Question: I'm currently having issues with regular expressions. I'm trying to extract the name of an item from an XML file: <URL>. I have found a method, however, it is very clunky, I was wondering if there was a way to make the expression smaller?
This is what I currently have (long way):
'''
<item>
<title>
<!\[CDATA\[ ([A-Za-z].[^\]]+)|<item>
<title>
<!\[CDATA\[
([A-Za-z].[^\]]+)
'''
This is my attempt at doing it:
'''
<item>
<title>
<!\[CDATA\[|(?
)| |([A-Za-z].[^\]]+)
'''

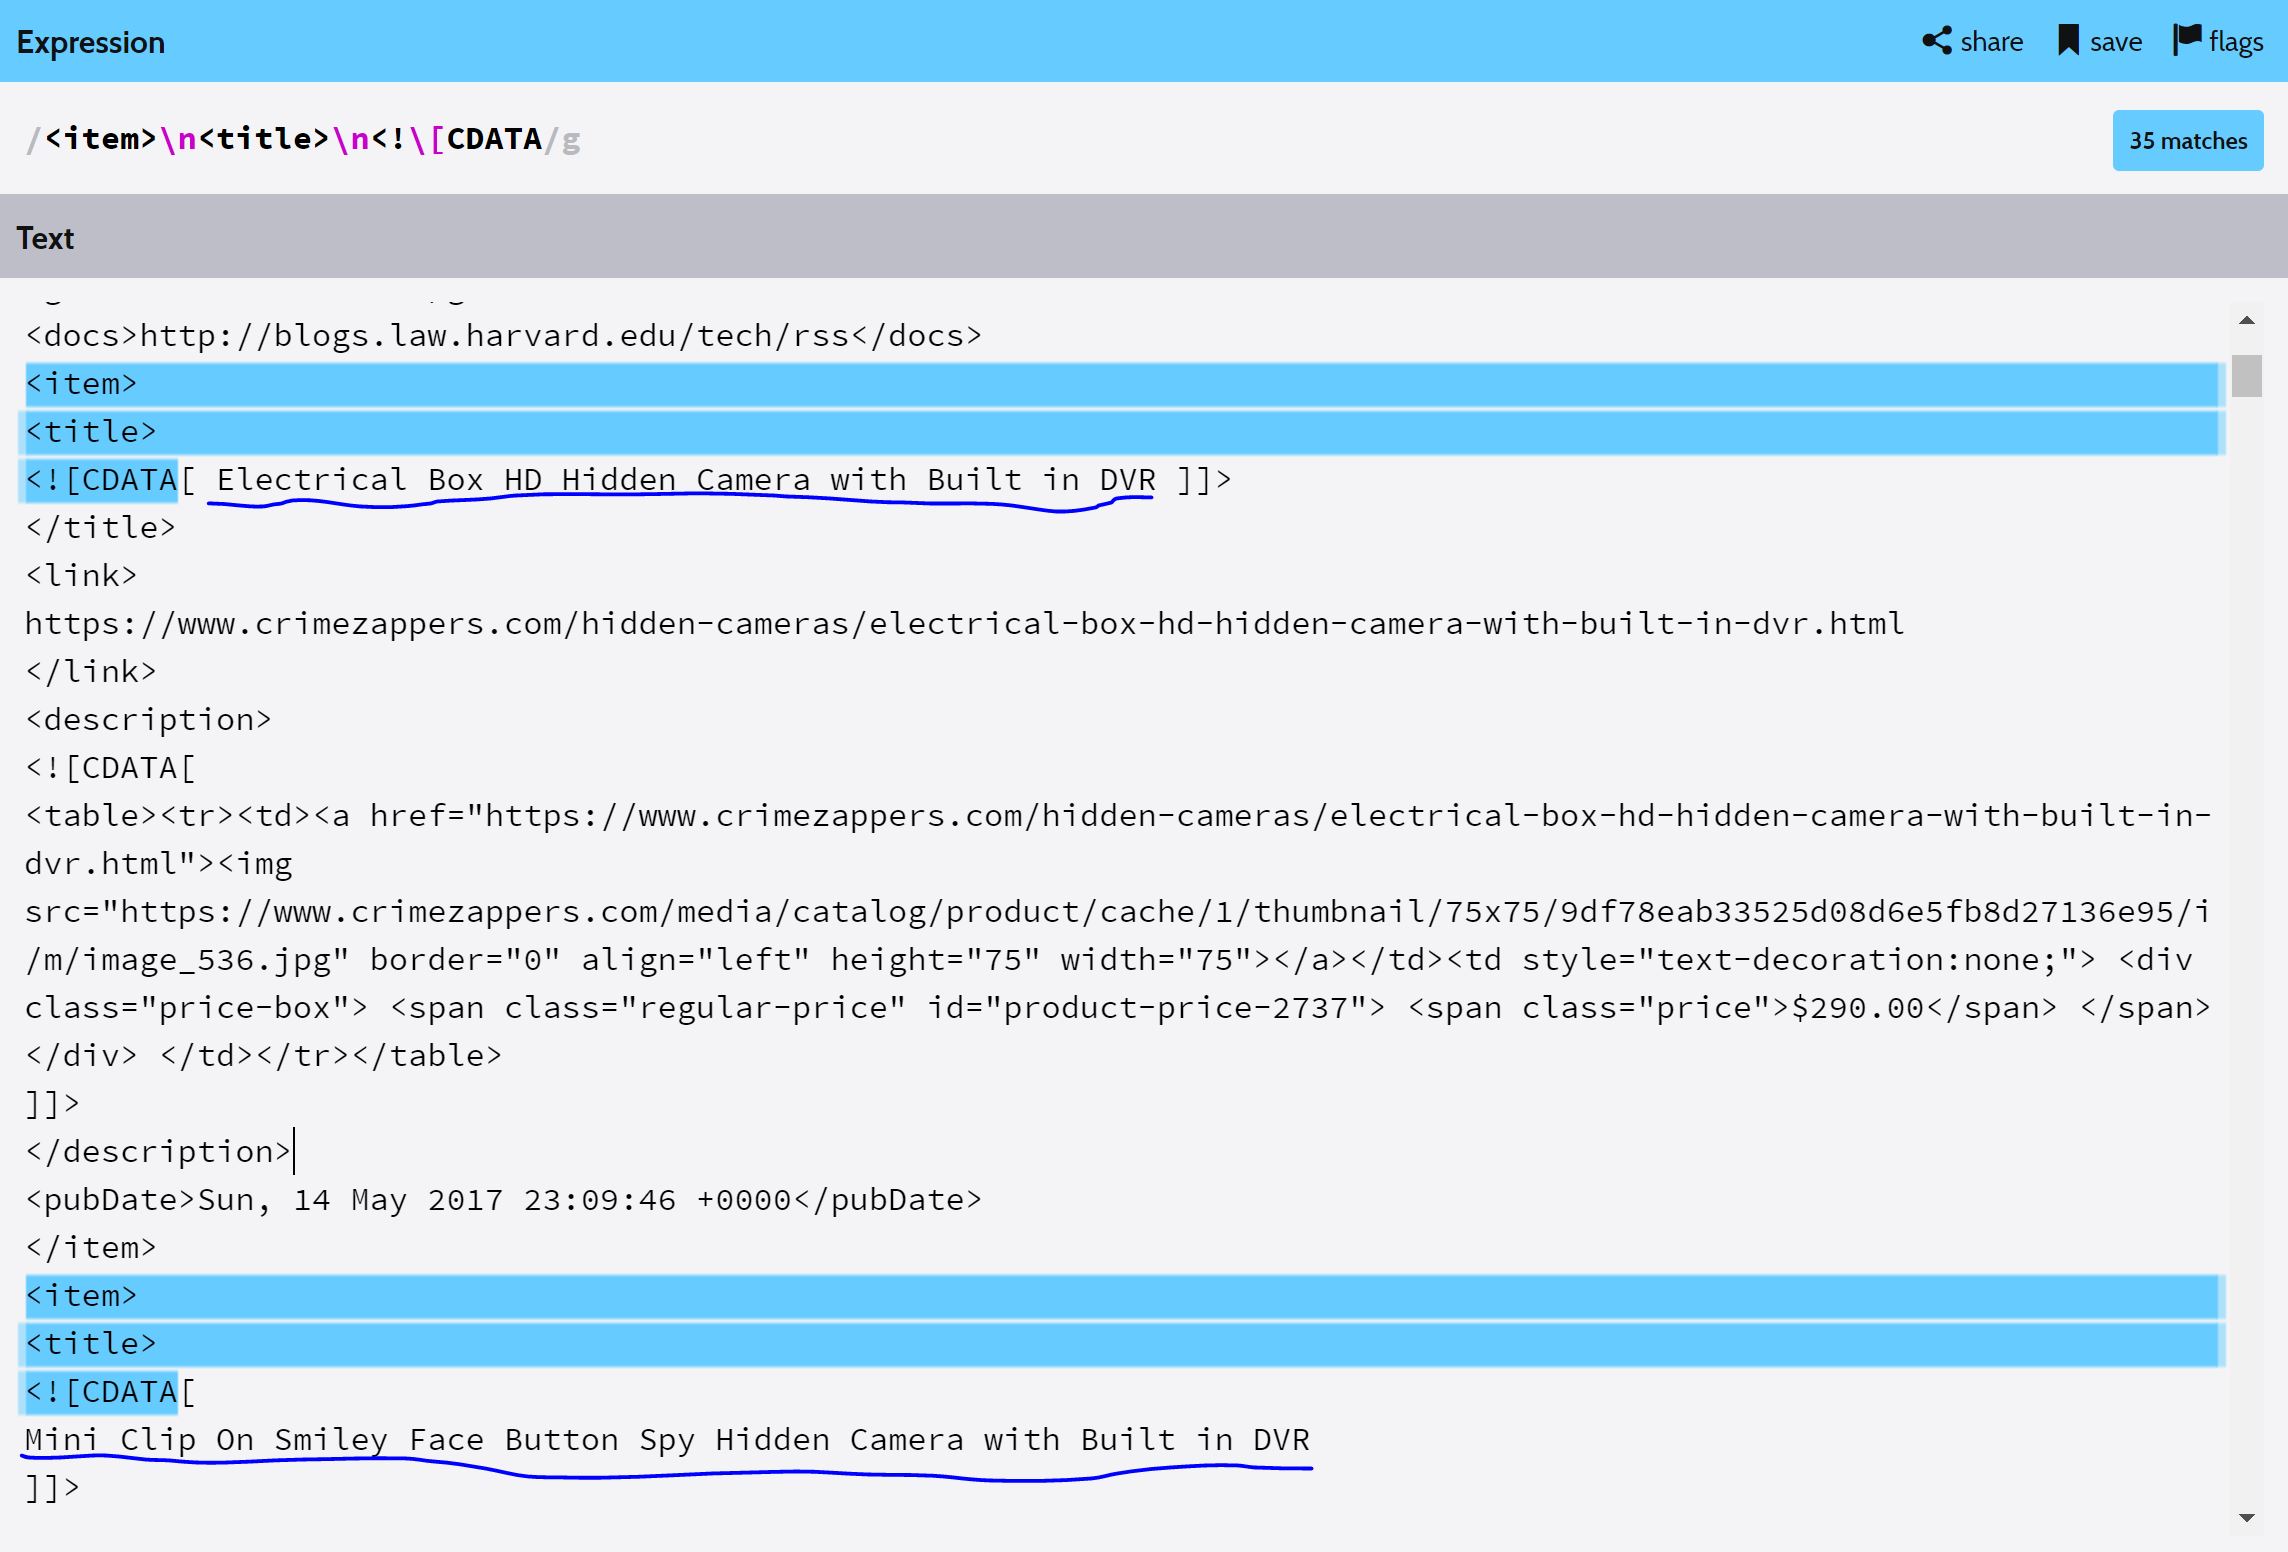
Answer: Using regular expression to parse xml is not a good idea.
Use xml processing library like <URL>:
'''
>>> import requests
>>> import lxml.etree
>>>
>>> r = requests.get('https://www.crimezappers.com/rss/...')
>>> root = lxml.etree.fromstring(r.content)
>>> root.xpath('//item/title/text()')
['Electrical Box HD Hidden Camera with Built in DVR',
'Mini Clip On Smiley Face Button Spy Hidden Camera with Built in DVR',
...]
'''
---
Using regular expression.
You can use '\s' to match any space characters (including newline character '
'):
'''
>>> re.findall(r'<item>\s*<title>\s*<!\[CDATA\[\s*(.*?)\s*\]\]>', r.content)
['Electrical Box HD Hidden Camera with Built in DVR',
'Mini Clip On Smiley Face Button Spy Hidden Camera with Built in DVR',
...]
'''
- '[A-Za-z].[^\]]+''(.*?)\]\]>''<![CDATA'']]>''?'